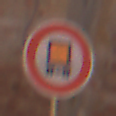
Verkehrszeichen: VerbotKennzeichnungspflichtigeKraftfahrzeugeGefaehrlicheGueter
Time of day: MorningAfternoon
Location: Outdoor (Urban)
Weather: Clear
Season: NotSpecified
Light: Natural